Interaction volume radius: 5 \u00c5
Interaction volume height: 15 \u00c5
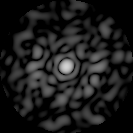
Disorder parameter: 0.8474